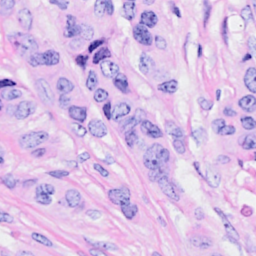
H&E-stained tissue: Breast